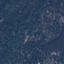
Land use / land cover class: Forest